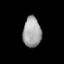
Tissue: lung
Cell type: Myeloid cells
Senescence score: 0.5718
Nuclear area (px): 539
Mean DAPI intensity: 162.262